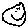
Label: smiley face